This continuous-wavelet-transform scalogram was computed from a bearing vibration snapshot. Determine the bearing's health state. Answer with exactly one of: normal, inner_race, outer_race, ball.
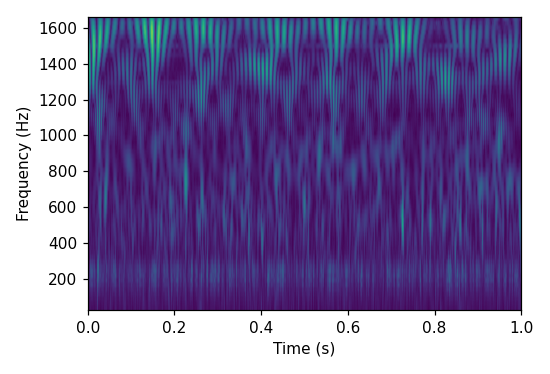
Answer: normal